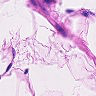
Metastatic tissue present: no